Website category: sports
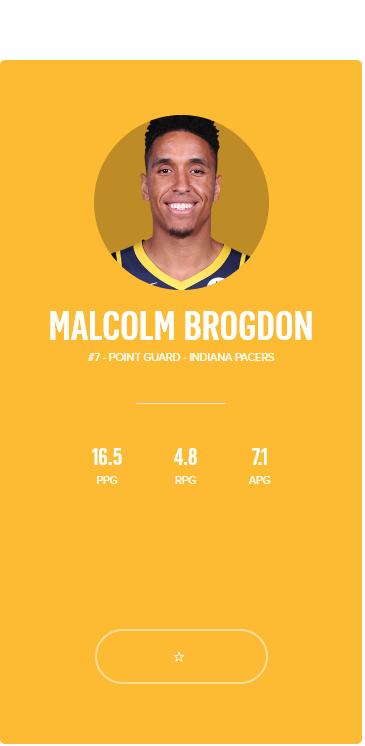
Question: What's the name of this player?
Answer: MALCOLM BROGDON

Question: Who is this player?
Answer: MALCOLM BROGDON

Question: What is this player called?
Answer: MALCOLM BROGDON

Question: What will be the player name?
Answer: MALCOLM BROGDON

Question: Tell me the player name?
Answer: MALCOLM BROGDON

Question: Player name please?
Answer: MALCOLM BROGDON

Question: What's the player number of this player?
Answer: #7

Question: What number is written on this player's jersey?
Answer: #7

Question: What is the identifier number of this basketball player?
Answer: #7

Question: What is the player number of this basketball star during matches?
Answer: #7

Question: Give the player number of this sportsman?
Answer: #7

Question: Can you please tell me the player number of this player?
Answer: #7

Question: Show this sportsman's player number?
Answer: #7

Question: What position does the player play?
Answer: POINT GUARD

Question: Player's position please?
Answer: POINT GUARD

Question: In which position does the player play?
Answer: POINT GUARD

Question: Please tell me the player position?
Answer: POINT GUARD

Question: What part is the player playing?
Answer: POINT GUARD

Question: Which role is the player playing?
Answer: POINT GUARD

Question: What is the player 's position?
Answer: POINT GUARD

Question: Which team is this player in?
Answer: INDIANA PACERS

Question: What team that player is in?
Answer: INDIANA PACERS

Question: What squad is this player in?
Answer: INDIANA PACERS

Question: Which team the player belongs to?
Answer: INDIANA PACERS

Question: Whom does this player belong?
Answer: INDIANA PACERS

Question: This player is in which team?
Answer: INDIANA PACERS

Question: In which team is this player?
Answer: INDIANA PACERS

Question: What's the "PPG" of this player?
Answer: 16.5

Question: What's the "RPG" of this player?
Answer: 4.8

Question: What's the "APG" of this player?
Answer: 7.1

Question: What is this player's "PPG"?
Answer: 16.5

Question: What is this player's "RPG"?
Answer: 4.8

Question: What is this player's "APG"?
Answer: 7.1

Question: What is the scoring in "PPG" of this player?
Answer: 16.5

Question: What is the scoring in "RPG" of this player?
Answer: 4.8

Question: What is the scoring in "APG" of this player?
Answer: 7.1

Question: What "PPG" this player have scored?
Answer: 16.5

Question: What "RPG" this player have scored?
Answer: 4.8

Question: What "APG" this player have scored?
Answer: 7.1

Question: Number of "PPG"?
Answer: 16.5

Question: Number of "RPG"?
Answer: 4.8

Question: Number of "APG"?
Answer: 7.1

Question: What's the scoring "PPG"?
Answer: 16.5

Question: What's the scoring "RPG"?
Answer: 4.8

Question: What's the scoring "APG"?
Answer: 7.1